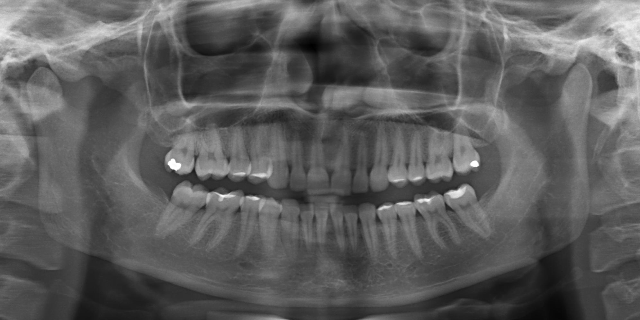
adult